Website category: sports
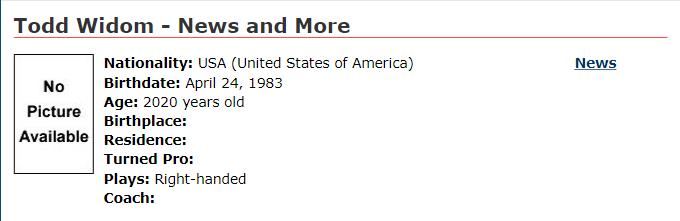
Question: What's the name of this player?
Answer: Todd Widom

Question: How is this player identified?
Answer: Todd Widom

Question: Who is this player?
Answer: Todd Widom

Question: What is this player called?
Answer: Todd Widom

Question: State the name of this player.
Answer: Todd Widom

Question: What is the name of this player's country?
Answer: USA

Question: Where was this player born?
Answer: USA

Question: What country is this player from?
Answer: USA

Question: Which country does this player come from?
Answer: USA

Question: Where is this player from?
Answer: USA

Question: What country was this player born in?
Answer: USA

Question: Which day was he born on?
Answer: April 24, 1983

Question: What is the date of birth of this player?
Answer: April 24, 1983

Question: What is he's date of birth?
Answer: April 24, 1983

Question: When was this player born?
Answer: April 24, 1983

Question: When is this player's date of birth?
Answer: April 24, 1983

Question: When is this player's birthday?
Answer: April 24, 1983

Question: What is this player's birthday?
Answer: April 24, 1983

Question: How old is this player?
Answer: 2020 years old

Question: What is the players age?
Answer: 2020 years old

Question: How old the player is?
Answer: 2020 years old

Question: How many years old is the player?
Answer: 2020 years old

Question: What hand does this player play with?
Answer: Right-handed

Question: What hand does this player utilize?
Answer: Right-handed

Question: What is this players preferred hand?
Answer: Right-handed

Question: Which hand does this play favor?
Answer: Right-handed

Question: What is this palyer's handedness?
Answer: Right-handed